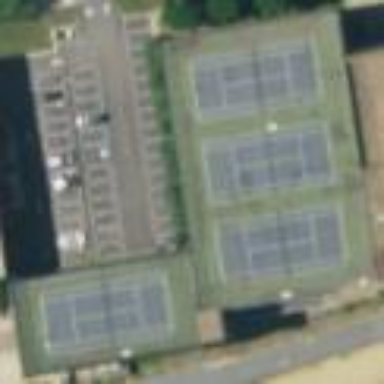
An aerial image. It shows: Tennis court with hard court surface. The courts are located on the roof of the Bethesda Sport & Health Club building.